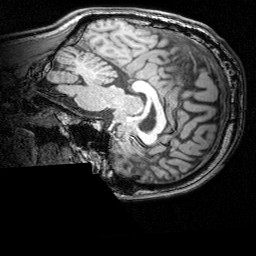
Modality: T1w
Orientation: sagittal